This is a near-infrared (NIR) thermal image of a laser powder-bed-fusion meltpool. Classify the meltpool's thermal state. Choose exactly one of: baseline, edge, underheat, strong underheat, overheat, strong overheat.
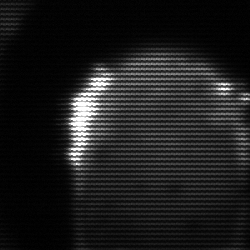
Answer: baseline